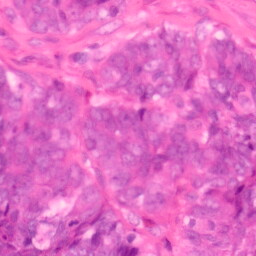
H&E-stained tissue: Colon